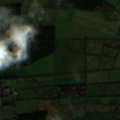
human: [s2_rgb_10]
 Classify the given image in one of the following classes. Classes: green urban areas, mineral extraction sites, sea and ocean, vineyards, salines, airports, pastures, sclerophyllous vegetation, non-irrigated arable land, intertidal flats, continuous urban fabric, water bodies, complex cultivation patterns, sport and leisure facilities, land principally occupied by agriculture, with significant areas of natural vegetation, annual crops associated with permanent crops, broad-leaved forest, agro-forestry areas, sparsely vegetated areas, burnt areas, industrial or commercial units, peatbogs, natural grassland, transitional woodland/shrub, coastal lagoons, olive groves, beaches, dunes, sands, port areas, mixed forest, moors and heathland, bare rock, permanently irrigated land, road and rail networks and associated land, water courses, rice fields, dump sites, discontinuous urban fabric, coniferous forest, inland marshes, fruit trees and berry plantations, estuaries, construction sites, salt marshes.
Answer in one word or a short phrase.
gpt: pastures, coniferous forest